Question: I am posting a link to my fb account via fbgraph API. The thing is that when I post the link to fb, an icon is appearing on left side of that link i.e, for example if I post www.google.com ,then the google image is appearing in left side of the link.
how to change that default icon to my desired icon ? (or) what is the default image location it is taking from the site.

Any idea ?
Thanks
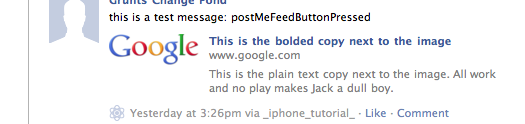
Answer: You can set in facebook for your app.
<URL>
It is your app icon.
For example mine is a giant wale ;-)

To add a picture to your post just add the parameter @"picture" and fillin the url to the picture you want to see.
'''
NSMutableDictionary* params = [NSMutableDictionary dictionaryWithObjectsAndKeys:
@"myFacebookAppId", @"app_id",
@"http://www.homepage.com", @"link",
@"http//www.homepage.com/sillypicture.png", @"picture",
@"name of the post", @"name",
@"caption of my post", @"caption",
@"content of my post", @"description",
@"my message", @"message",
nil];
[[[myAppDelegate sharedDelegate] facebook] dialog:@"feed" andParams:params andDelegate:self];
'''